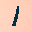
Label: 1